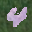
Label: 4